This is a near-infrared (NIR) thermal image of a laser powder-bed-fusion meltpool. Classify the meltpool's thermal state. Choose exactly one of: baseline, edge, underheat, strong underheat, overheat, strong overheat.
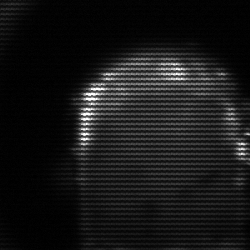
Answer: baseline